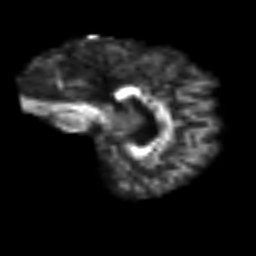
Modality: FA
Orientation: sagittal
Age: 46
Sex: male
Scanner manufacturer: siemens
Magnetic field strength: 3 T
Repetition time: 3.2 s
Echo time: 0.081 s